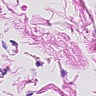
Metastatic tissue present: no